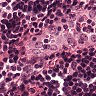
Metastatic tissue present: no